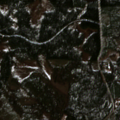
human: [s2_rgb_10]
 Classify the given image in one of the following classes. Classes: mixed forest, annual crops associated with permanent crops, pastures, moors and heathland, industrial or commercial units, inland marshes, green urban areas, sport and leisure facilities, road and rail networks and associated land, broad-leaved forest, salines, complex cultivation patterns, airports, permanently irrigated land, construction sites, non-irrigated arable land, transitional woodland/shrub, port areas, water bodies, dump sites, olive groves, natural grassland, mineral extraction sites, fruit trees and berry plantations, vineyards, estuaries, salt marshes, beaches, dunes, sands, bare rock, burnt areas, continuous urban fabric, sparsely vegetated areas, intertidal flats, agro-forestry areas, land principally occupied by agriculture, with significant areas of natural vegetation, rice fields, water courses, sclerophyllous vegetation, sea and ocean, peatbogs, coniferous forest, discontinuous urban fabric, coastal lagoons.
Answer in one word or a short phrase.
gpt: coniferous forest, mixed forest